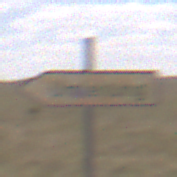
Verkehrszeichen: UmleitungswegweiserLinksweisend
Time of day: Midday
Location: Outdoor (Nature)
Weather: PartlyCloudy
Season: NotSpecified
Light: Natural